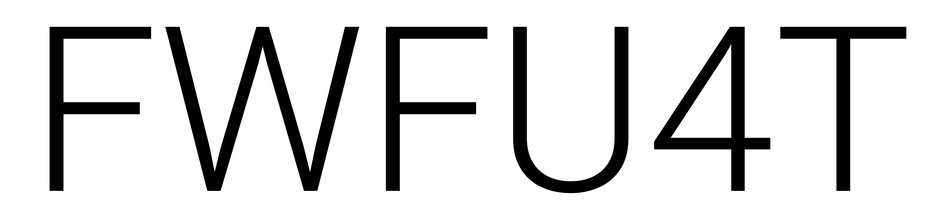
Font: Roboto_Light